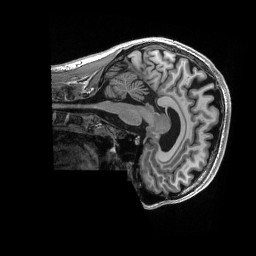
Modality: T1w
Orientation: sagittal
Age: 22
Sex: male
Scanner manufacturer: siemens
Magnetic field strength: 3 T
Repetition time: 2.53 s
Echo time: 0.0033 s